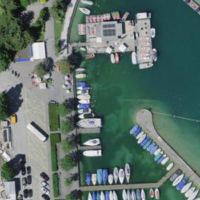
EUNIS habitat code: 53
Species observed at this site:
Certhia brachydactyla
Corvus corone
Podiceps cristatus
Fulica atra
Fagus sylvatica
Anas platyrhynchos
Betula pendula
Passer domesticus
Cymbalaria muralis
Regulus ignicapilla
Turdus merula
Chroicocephalus ridibundus
Columba palumbus
Cygnus olor
Potamogeton crispus
Parus major
Erithacus rubecula
Columba livia